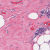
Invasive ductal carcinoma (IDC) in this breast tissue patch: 1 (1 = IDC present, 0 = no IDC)